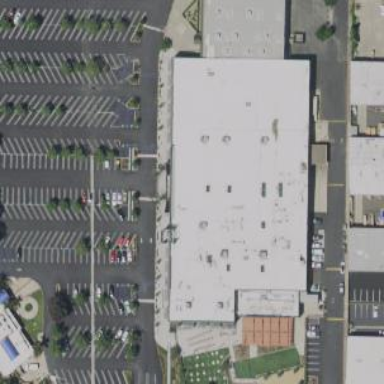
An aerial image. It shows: Marketplace building.